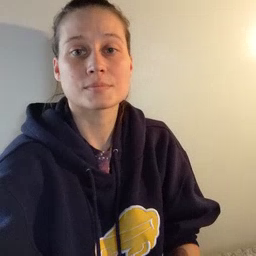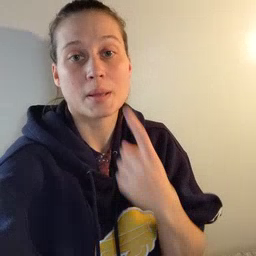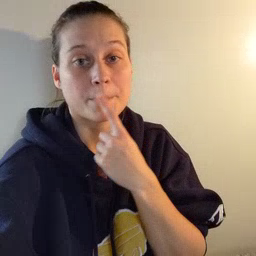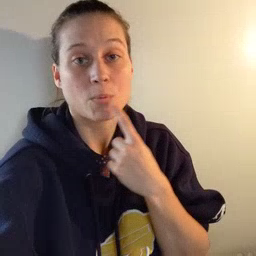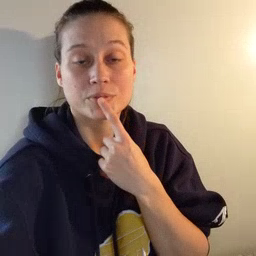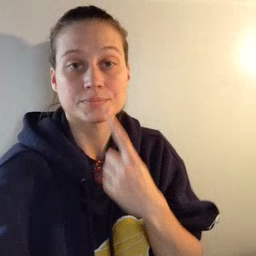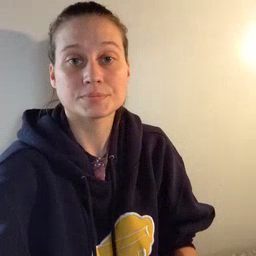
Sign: mouth